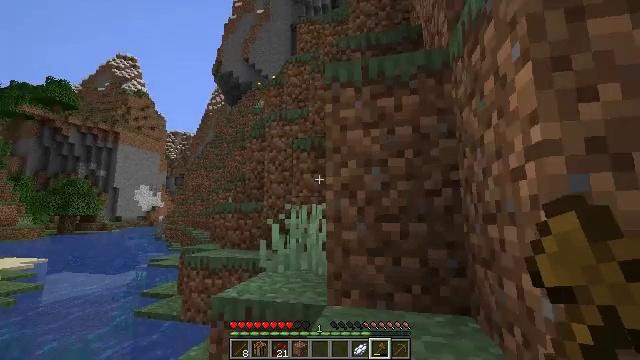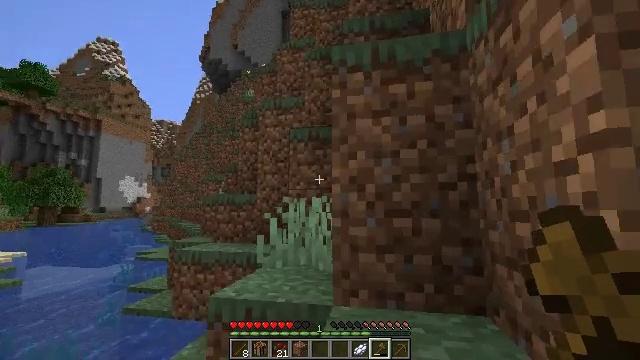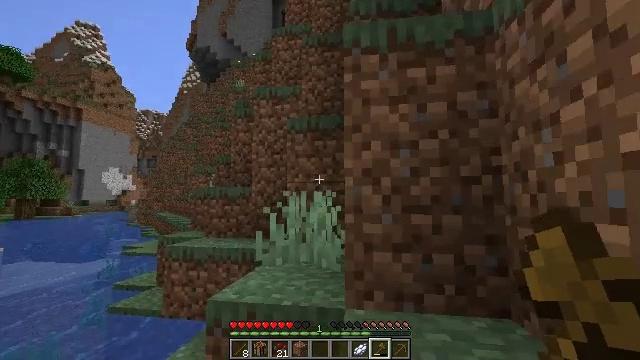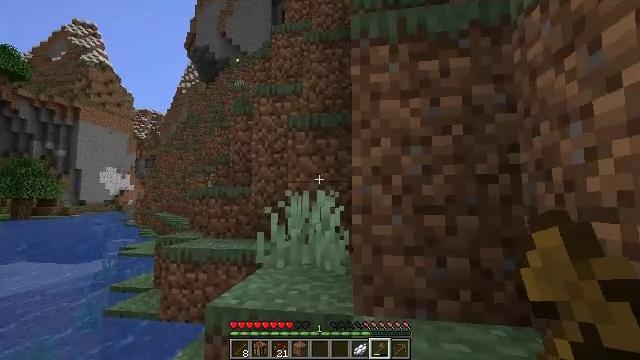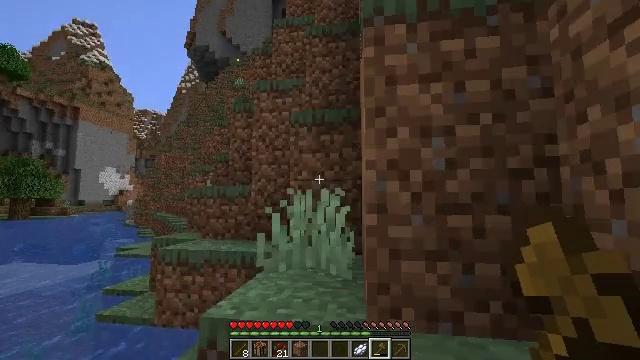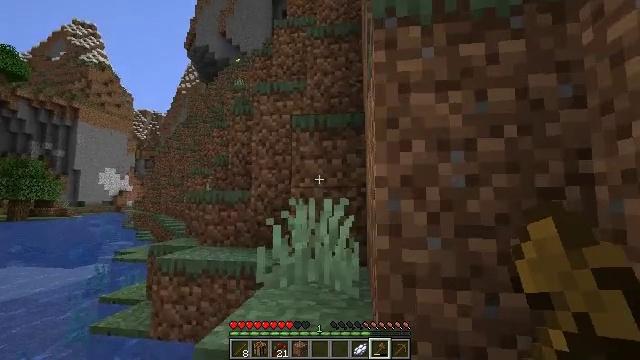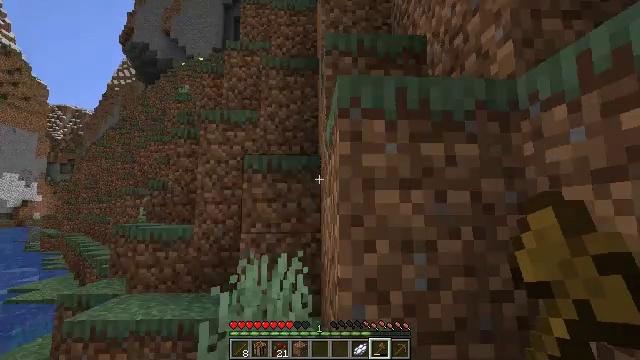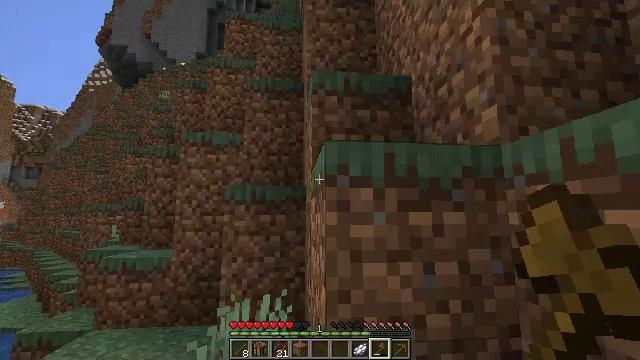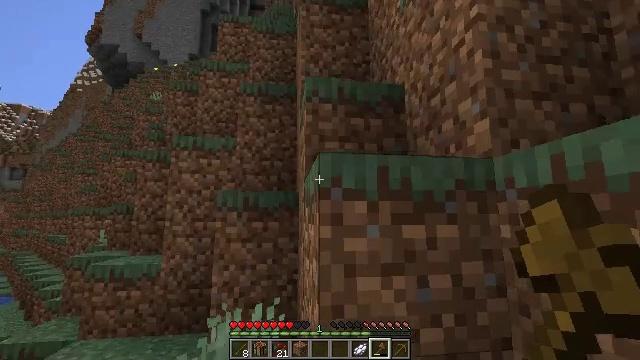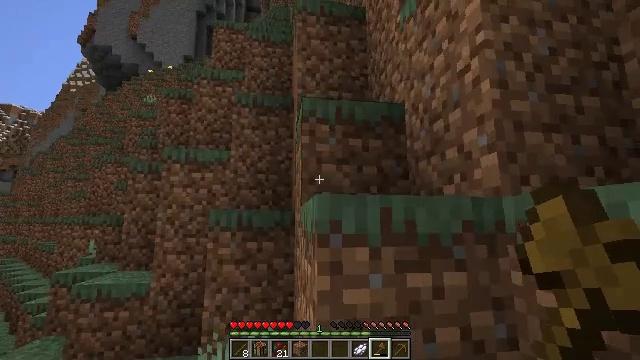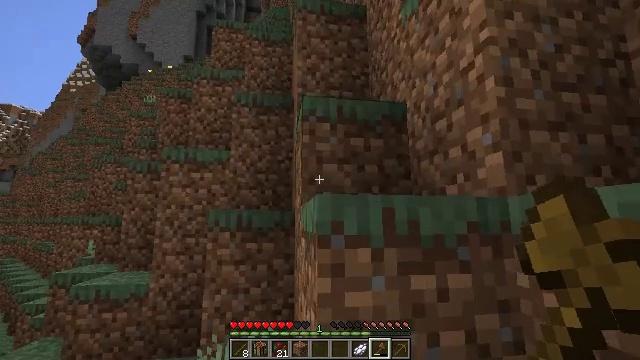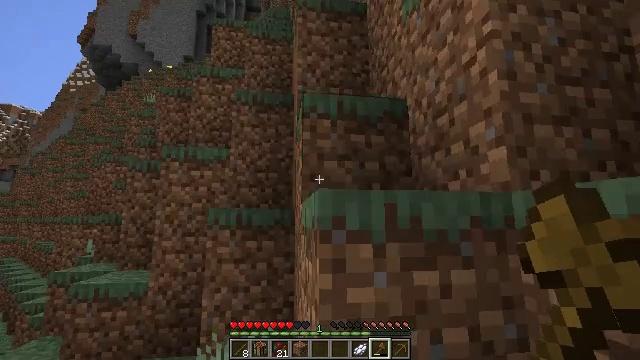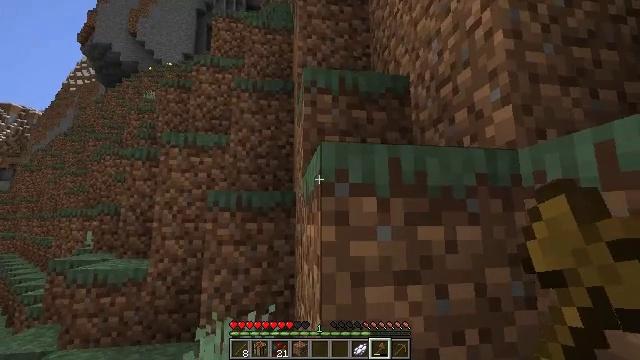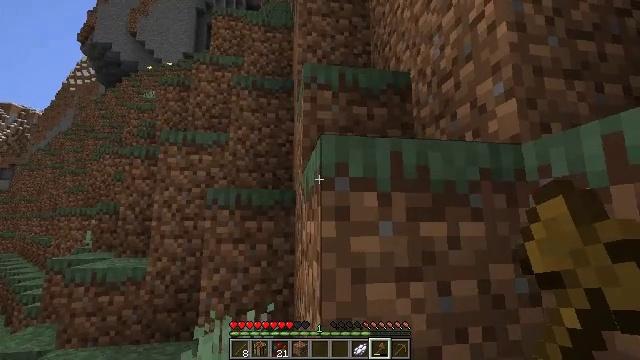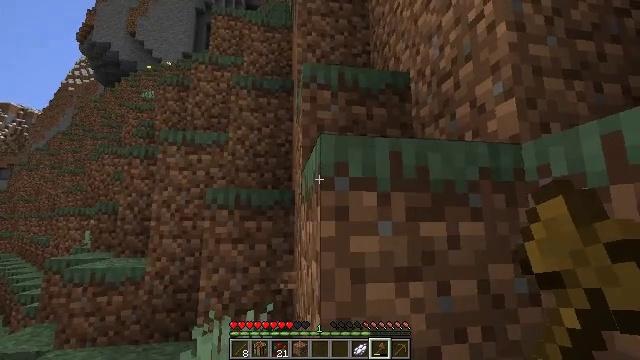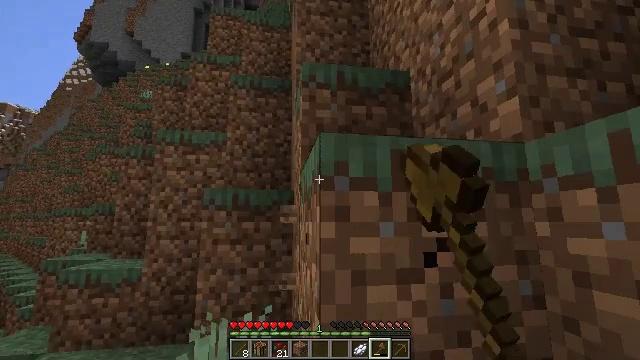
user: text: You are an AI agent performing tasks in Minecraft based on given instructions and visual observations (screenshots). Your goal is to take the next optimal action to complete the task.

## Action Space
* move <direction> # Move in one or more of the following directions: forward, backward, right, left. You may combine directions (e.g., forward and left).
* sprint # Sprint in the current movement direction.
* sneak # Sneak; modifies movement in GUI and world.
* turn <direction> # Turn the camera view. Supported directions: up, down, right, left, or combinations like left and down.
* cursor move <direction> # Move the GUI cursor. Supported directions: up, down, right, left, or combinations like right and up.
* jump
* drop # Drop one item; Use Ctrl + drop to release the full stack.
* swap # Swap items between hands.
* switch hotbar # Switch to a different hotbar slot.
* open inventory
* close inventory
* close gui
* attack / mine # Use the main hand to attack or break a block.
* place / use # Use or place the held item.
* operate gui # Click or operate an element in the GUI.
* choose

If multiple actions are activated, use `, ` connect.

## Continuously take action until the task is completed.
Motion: motion action
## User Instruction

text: Mine grass block from the ground.
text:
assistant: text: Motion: move forward and move left, turn right and down
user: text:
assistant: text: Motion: move forward and move left, turn right and down
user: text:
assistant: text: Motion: move forward
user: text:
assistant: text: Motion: move forward
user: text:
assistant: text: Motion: move forward, jump
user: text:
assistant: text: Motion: move forward and move right, turn right and up, jump
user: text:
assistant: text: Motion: move forward and move right, turn right and up
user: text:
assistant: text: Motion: move forward, turn right
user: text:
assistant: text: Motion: move forward
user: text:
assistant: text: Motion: no_op
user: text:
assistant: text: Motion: no_op
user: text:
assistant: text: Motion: no_op
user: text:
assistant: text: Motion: no_op
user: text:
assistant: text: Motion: attack / mine
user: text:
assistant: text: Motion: attack / mine
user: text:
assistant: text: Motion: turn right, attack / mine
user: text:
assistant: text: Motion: attack / mine
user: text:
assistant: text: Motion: attack / mine
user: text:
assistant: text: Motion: attack / mine
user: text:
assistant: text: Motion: attack / mine
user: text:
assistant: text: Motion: attack / mine
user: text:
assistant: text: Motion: attack / mine
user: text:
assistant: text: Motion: attack / mine
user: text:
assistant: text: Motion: attack / mine
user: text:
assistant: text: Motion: attack / mine
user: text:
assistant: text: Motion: attack / mine
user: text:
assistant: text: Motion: attack / mine
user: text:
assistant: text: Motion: attack / mine
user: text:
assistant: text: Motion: attack / mine
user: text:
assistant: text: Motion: move forward, attack / mine